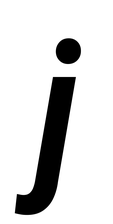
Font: Roboto-Italic_Condensed_SemiBold_Italic